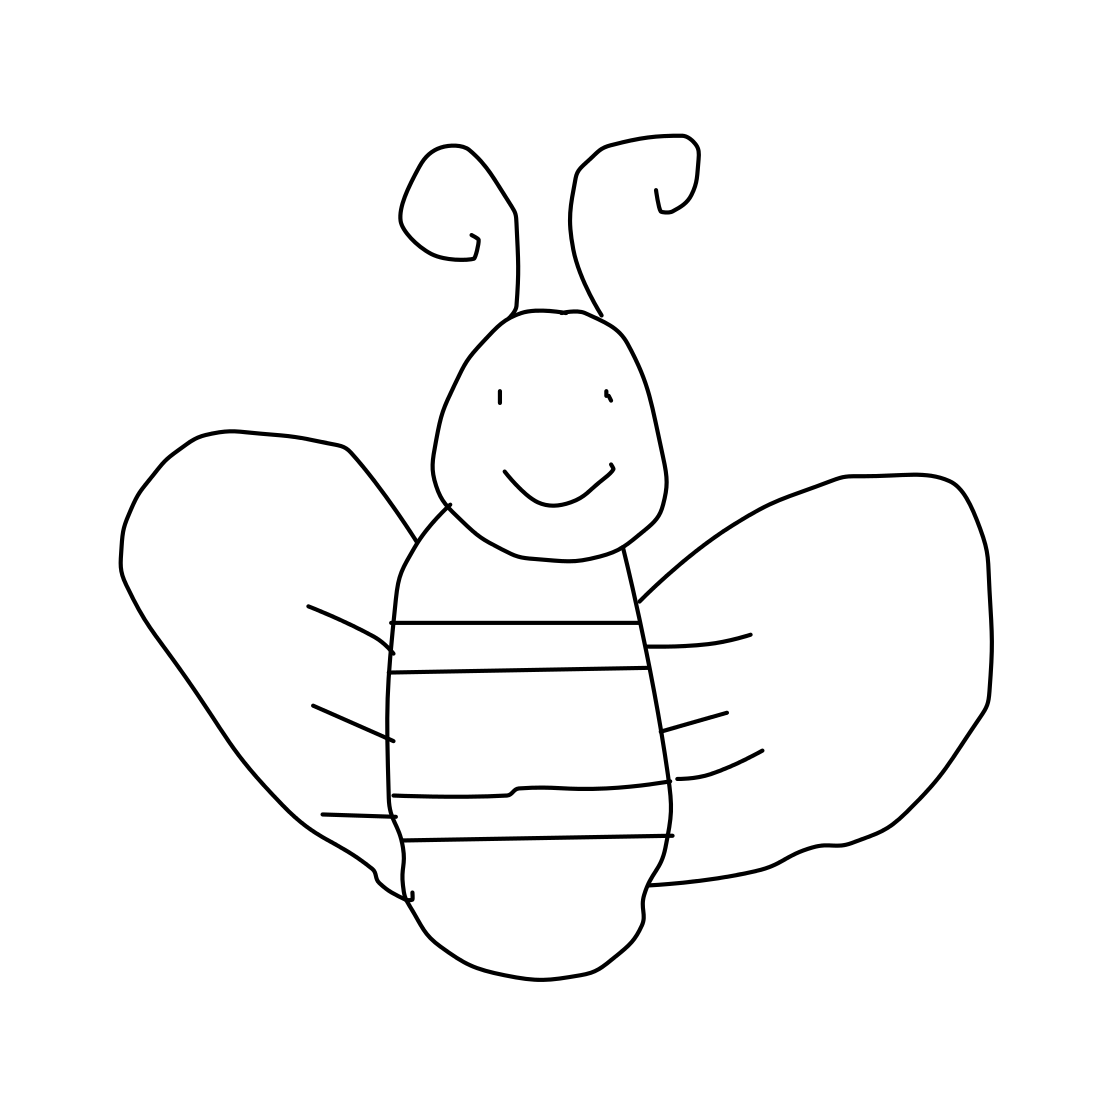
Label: bee